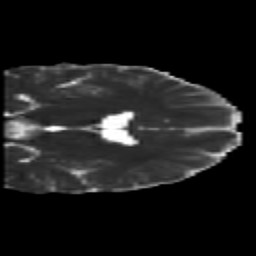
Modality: MD
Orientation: coronal
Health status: healthy
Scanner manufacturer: siemens
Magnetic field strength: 3 T
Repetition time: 10 s
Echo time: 0.092 s